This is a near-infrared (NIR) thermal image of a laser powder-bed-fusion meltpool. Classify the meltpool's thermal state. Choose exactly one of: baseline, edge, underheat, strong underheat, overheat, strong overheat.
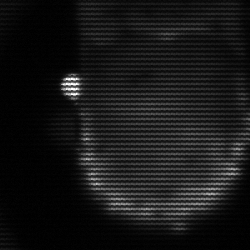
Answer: baseline